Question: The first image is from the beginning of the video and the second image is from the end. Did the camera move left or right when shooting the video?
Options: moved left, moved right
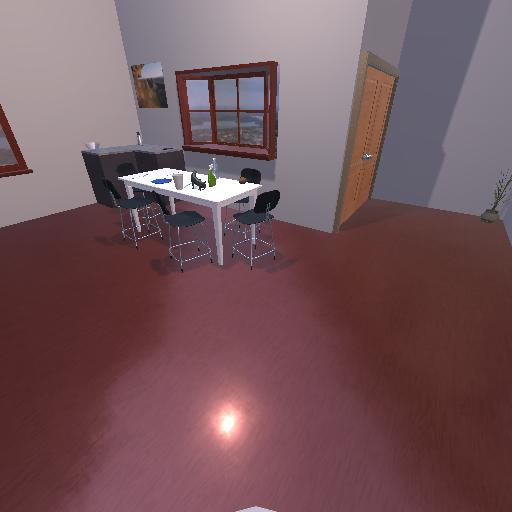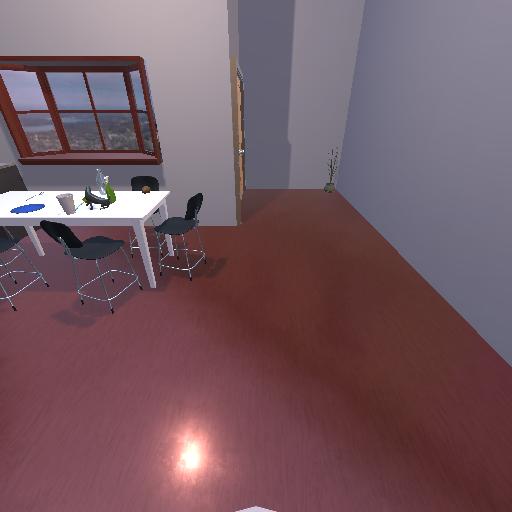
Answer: moved left